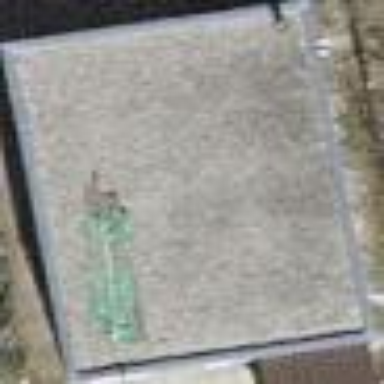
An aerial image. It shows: Building with flat roof.